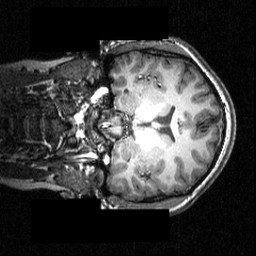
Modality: T1w
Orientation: coronal
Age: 18
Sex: female
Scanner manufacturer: siemens
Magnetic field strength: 3.951 T
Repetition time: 1.5 s
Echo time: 0.00335 s